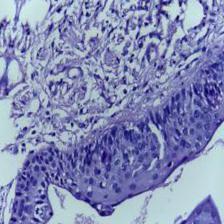
Diagnosis: OSCC